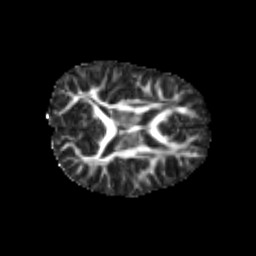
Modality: FA
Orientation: axial
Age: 6
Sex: male
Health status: healthy